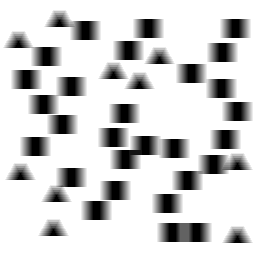
Squares: 28
Triangles: 10
Stars: 0
Total shapes: 38